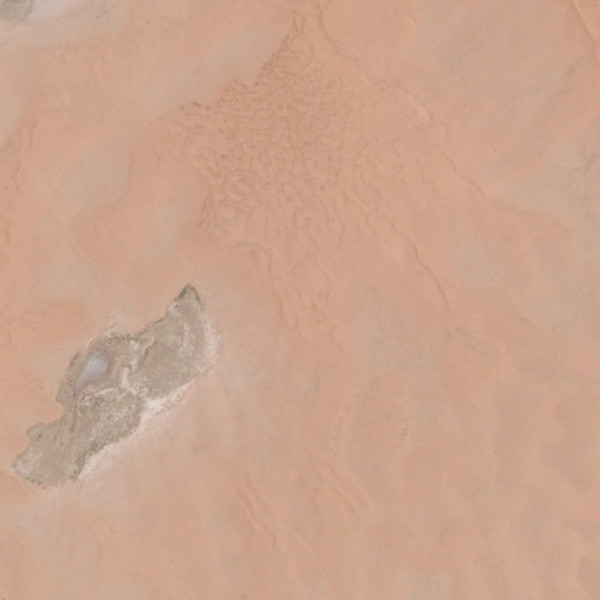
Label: Desert